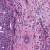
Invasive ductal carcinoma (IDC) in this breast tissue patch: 0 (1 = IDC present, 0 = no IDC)